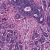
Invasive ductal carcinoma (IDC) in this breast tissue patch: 1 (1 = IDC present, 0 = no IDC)